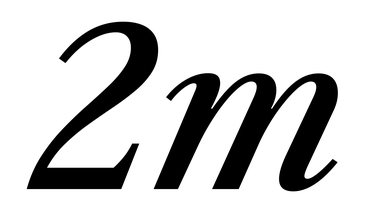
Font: LibreCaslonText-Italic_Medium_Italic